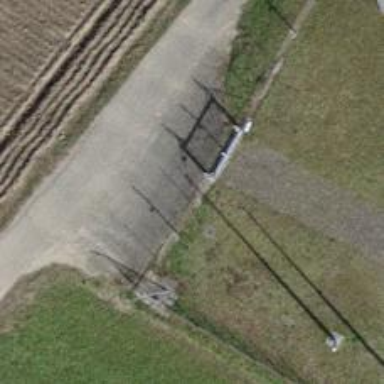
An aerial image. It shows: Gate.